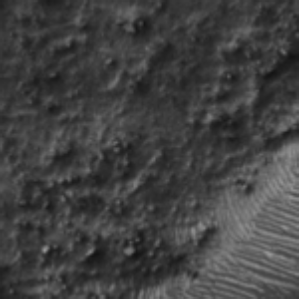
Label: frost